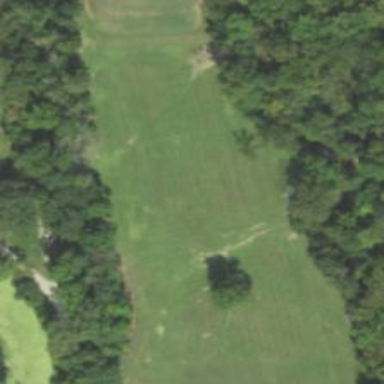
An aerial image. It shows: Driving range for golf on grass.